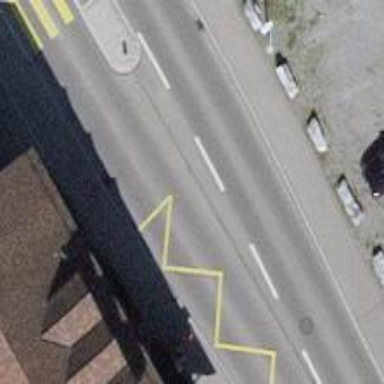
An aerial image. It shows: Bus stop with designated stop position for public transport.